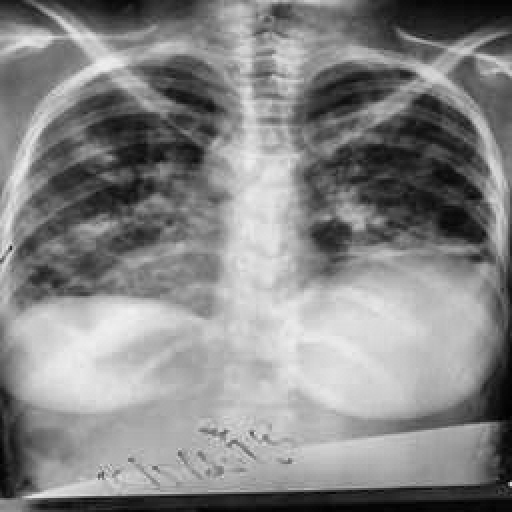
Finding: TUBERCULOSIS